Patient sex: F
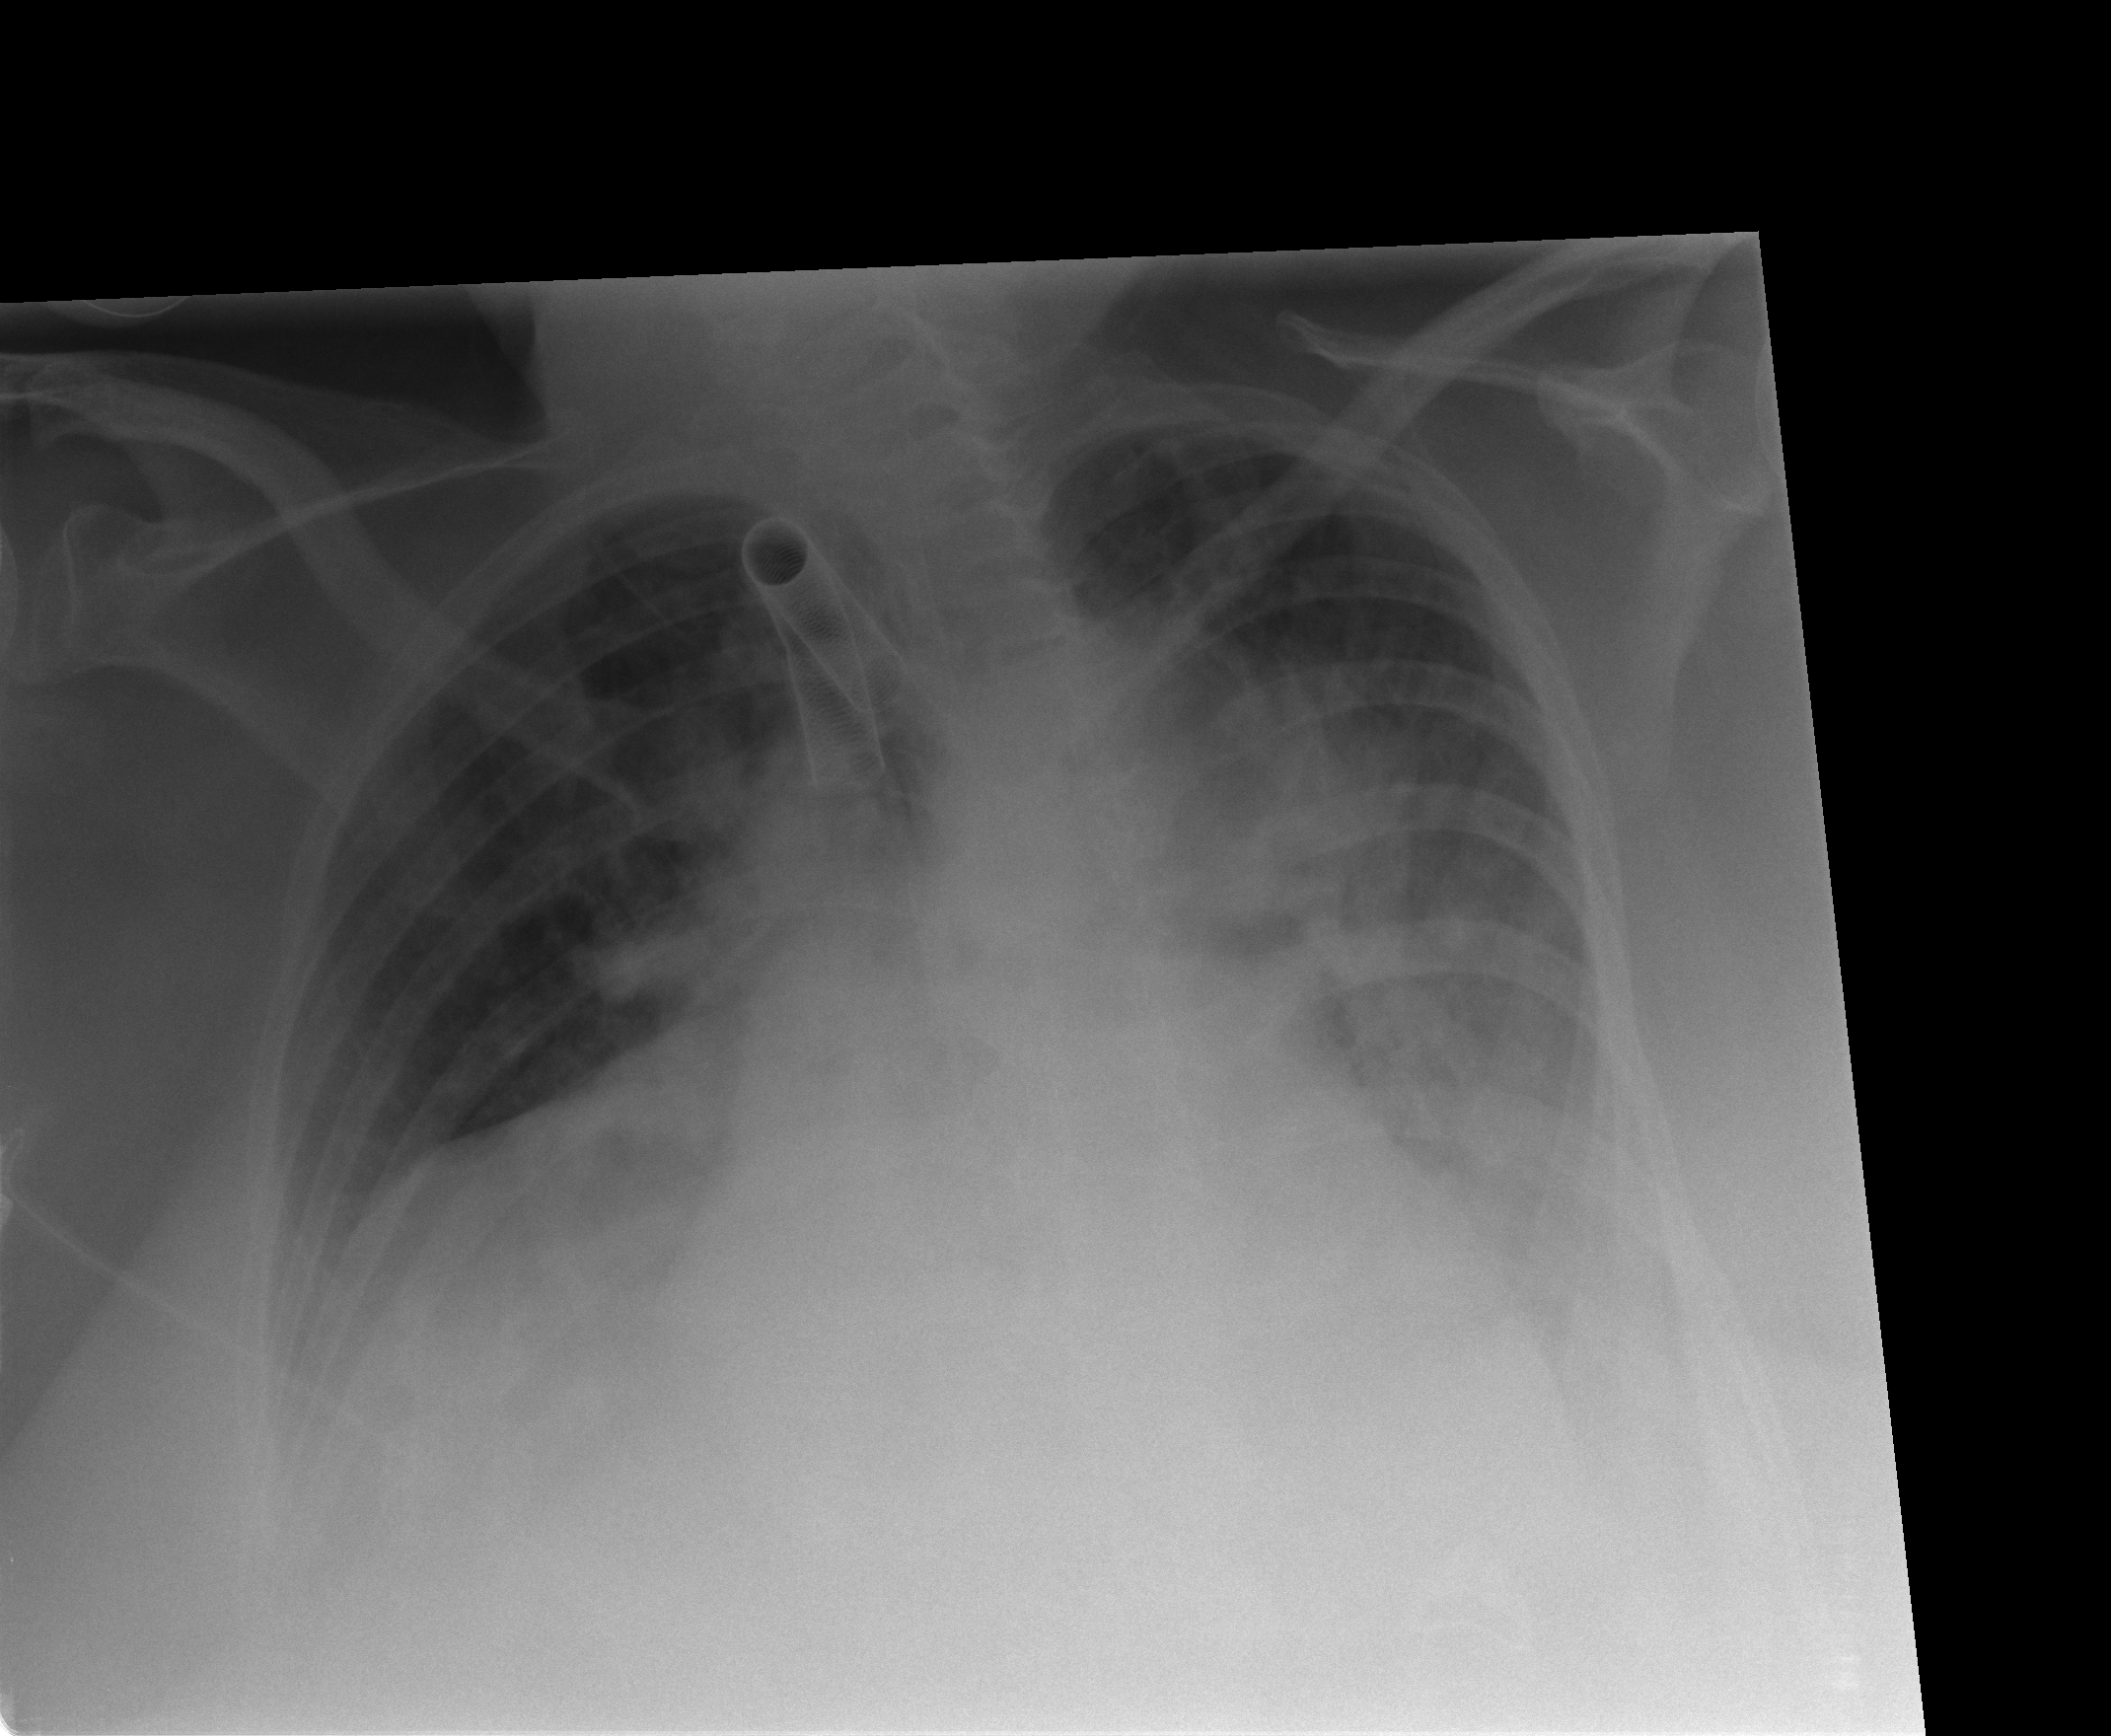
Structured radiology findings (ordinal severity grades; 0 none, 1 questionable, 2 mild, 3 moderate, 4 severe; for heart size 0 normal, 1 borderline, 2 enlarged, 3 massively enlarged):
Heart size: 2
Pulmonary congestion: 3
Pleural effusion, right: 2
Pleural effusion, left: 2
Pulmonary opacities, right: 0
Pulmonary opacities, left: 2
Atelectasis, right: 2
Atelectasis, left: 2